Question: How do I turn off or hide the "More Options" item in the Azure Media Player controls menu?

I still need the other controls, so disabling the entire control bar is not an option.
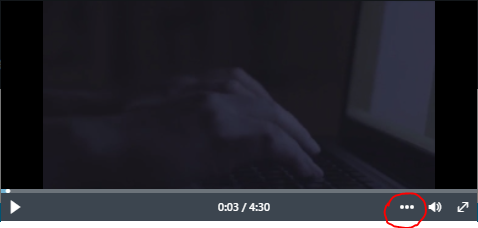
Answer: Currently Azure Media Player does not have any API to turn off the more options menu as it is used to house the buttons when the control bar is too small to correctly display this.
You can however hide this button with some simple CSS:
'''
<style>
.amp-moreoptions-control{
display:none;
}
</style>
'''
You can also add new ideas or requests for Azure Media Player here:
<URL>